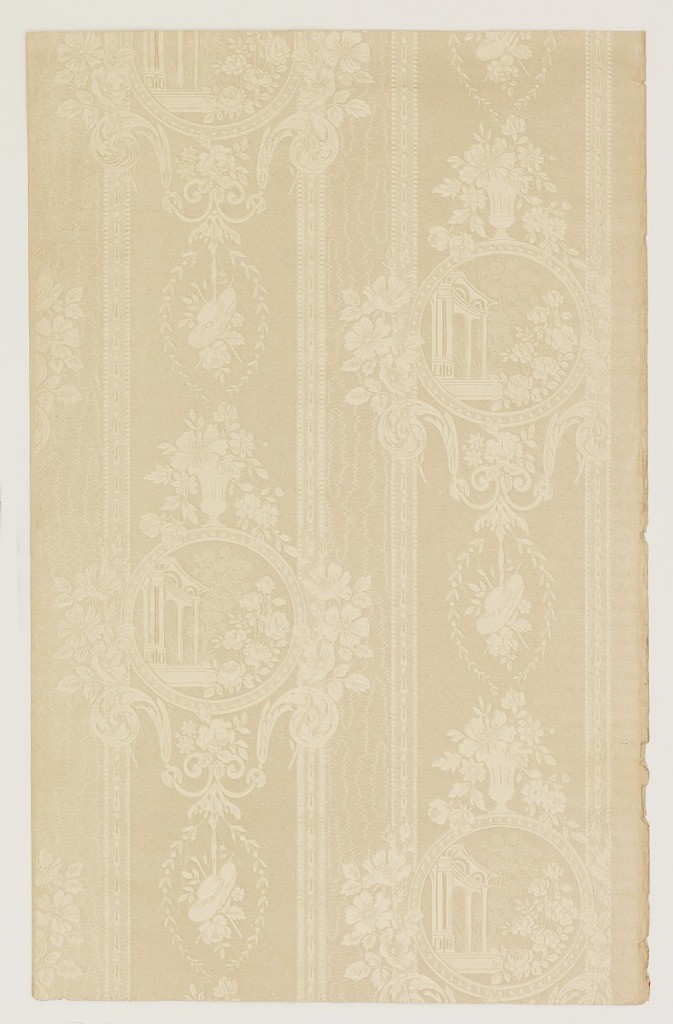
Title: Sidewall
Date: ca. 1895–1914
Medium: Embossed paper
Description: Medallion stripe design. Wide stripe with round medallion containing architectural fragment. This alternates vertically with foliate wreath containing women's hat. Next is a narrower band simulating moire. Entire surface is printed with a mica pigment in an off-white color.